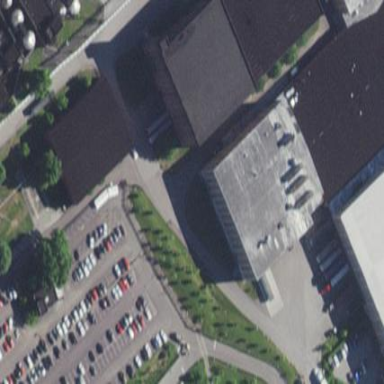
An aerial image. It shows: Part of building is shown in the image.